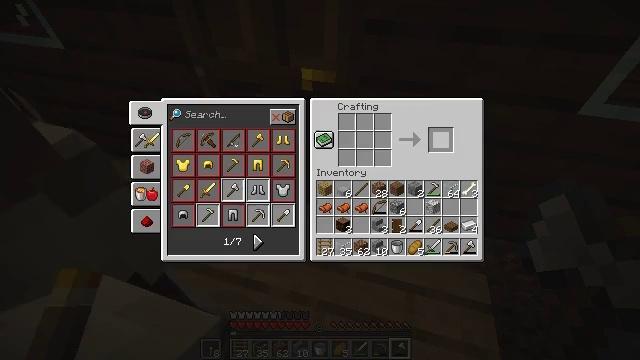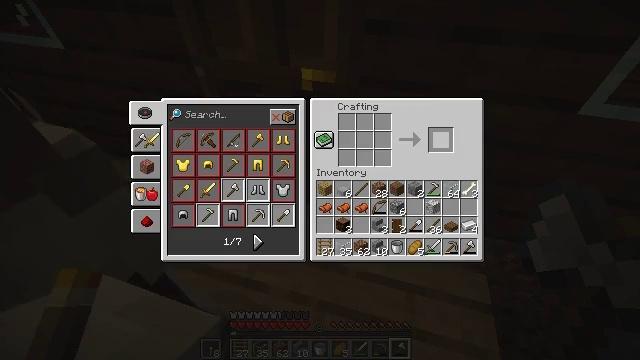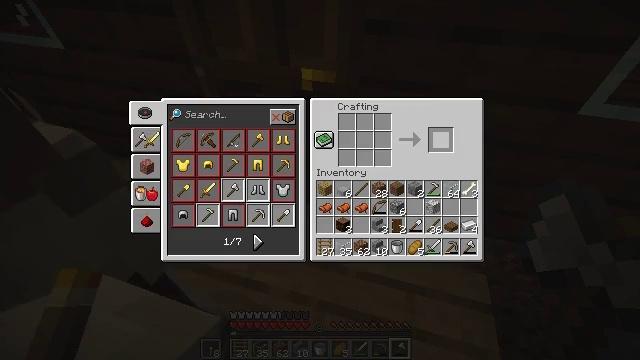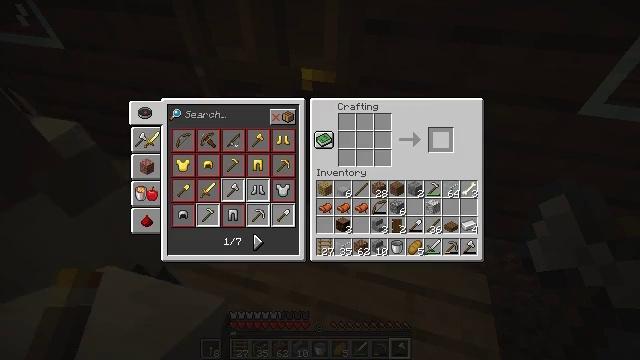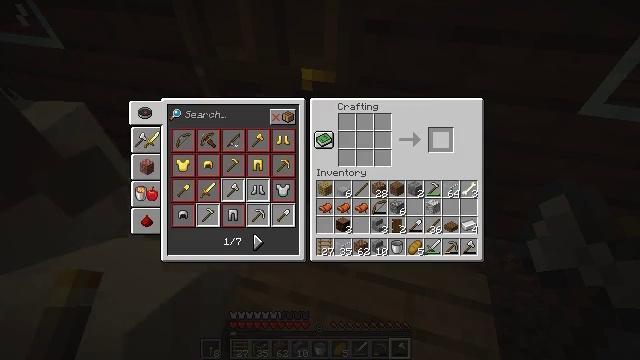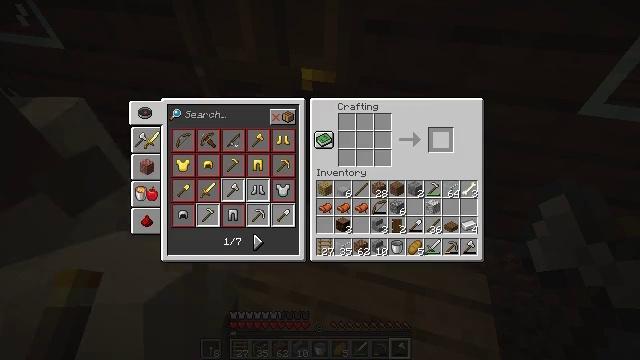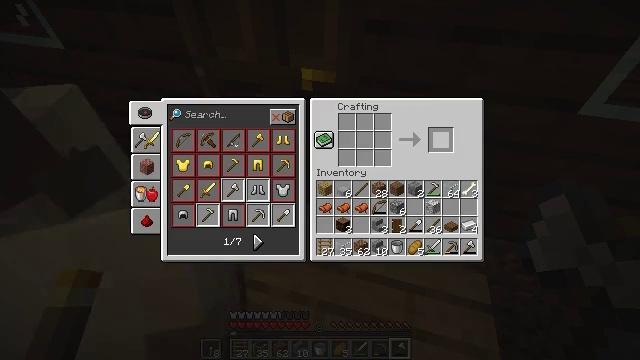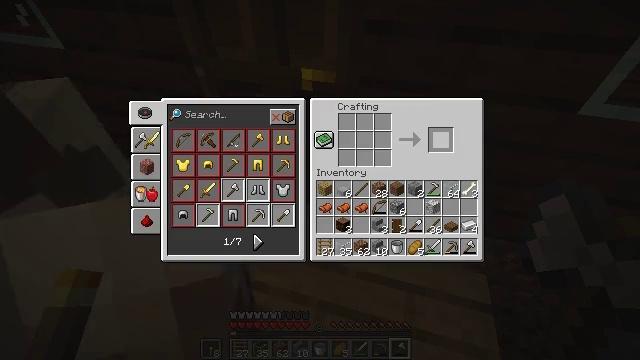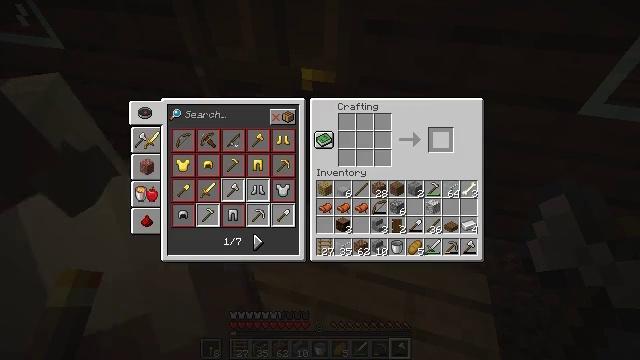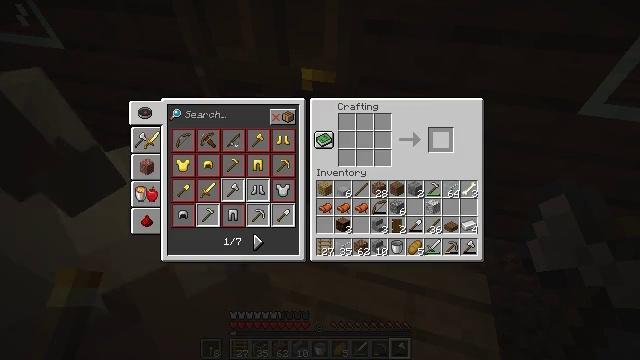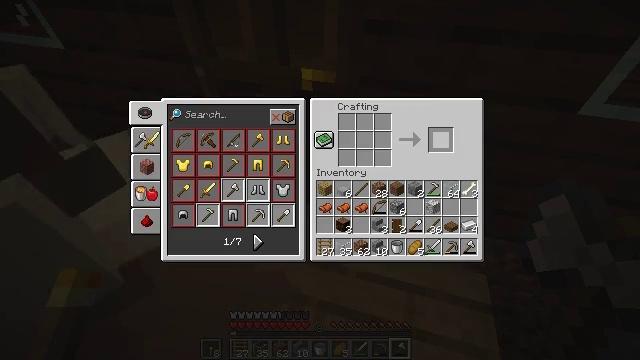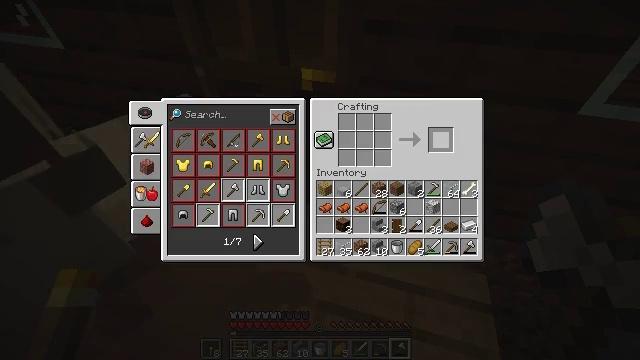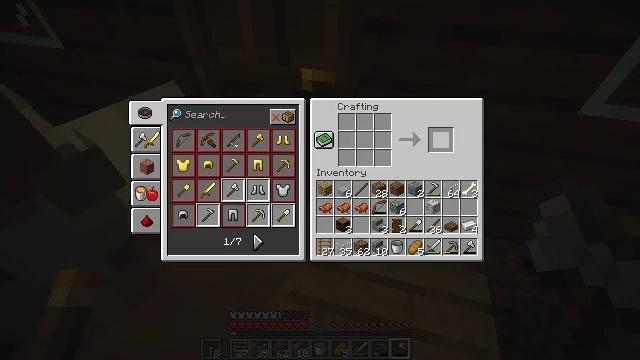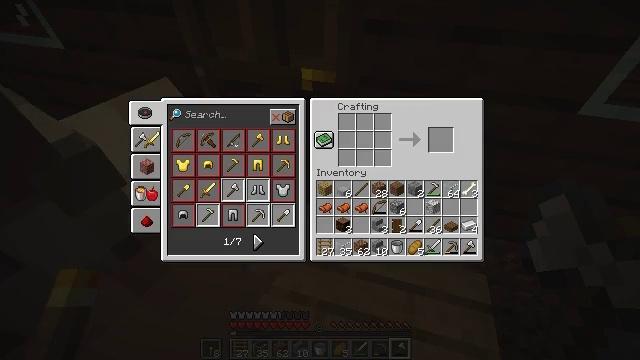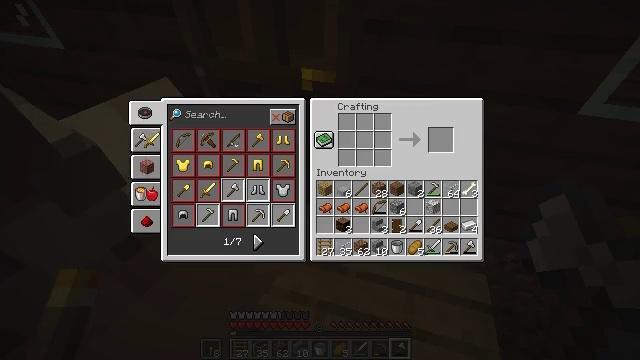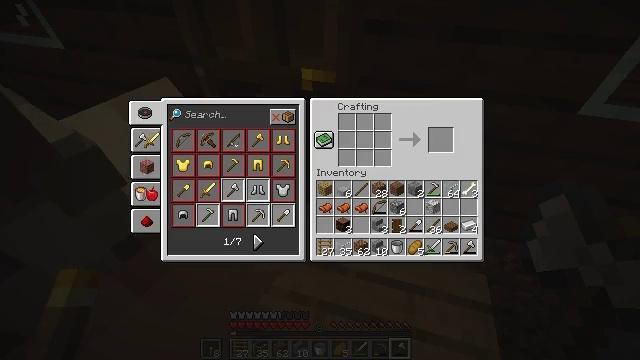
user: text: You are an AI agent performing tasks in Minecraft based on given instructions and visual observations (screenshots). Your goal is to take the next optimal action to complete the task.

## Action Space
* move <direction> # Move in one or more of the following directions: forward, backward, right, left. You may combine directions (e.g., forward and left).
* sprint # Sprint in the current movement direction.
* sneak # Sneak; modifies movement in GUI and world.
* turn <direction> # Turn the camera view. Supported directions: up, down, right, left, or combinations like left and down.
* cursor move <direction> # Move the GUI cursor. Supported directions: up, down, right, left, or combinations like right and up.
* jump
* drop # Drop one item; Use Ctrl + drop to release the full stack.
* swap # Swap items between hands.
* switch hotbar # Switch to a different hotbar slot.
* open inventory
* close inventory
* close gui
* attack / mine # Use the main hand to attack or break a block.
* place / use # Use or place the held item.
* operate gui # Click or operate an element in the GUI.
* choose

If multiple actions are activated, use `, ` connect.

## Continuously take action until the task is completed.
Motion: motion action
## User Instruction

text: Break the dark oak door to pick it up.
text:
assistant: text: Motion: sneak, open gui
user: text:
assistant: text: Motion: sneak
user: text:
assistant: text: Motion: sneak
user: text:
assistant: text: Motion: sneak
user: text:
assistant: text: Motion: sneak
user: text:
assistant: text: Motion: no_op
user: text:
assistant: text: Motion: no_op
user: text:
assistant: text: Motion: cursor move left
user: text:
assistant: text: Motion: no_op
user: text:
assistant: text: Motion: no_op
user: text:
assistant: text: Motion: no_op
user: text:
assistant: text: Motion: no_op
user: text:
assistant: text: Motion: cursor move left
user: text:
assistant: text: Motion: no_op
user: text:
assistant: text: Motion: no_op
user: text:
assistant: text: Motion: no_op
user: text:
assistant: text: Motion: no_op
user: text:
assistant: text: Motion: no_op
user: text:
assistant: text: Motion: close gui
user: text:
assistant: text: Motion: turn left and up
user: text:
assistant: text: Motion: turn left and up
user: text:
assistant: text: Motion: turn left and up
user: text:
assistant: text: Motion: turn up
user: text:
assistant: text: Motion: turn up
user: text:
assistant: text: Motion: turn up
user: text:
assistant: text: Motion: no_op
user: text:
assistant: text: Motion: no_op
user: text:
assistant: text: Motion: no_op
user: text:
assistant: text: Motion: turn right
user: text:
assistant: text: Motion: turn right